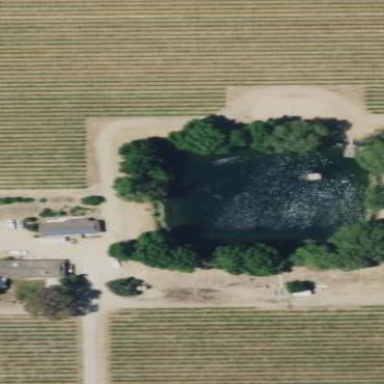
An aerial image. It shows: Pond which serves as water storage reservoir.